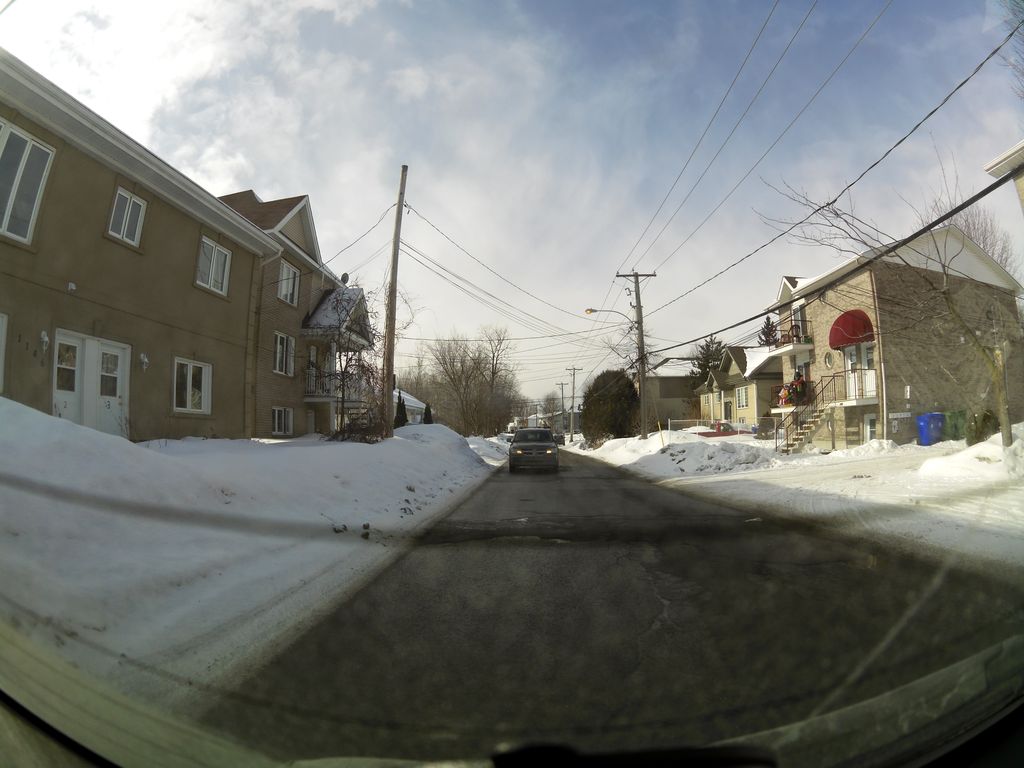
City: ottawa-gatineau